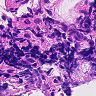
Metastatic tissue present: no